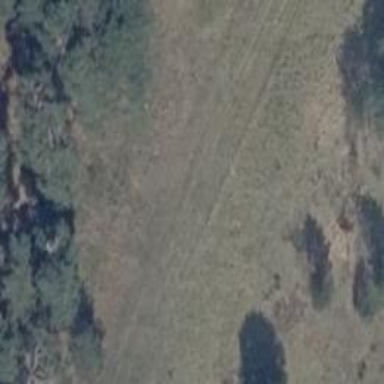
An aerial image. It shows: Grassy track with grade 5 track type.